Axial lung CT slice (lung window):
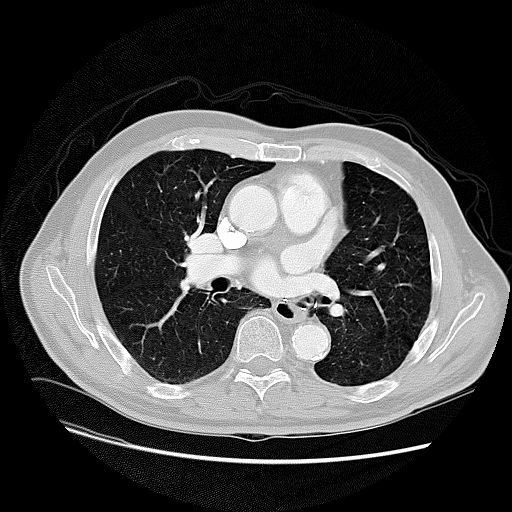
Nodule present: no